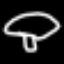
Label: mushroom